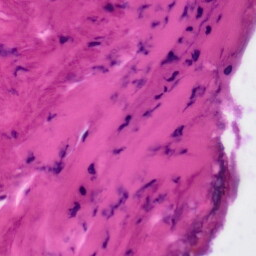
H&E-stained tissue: Tonsil